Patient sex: M
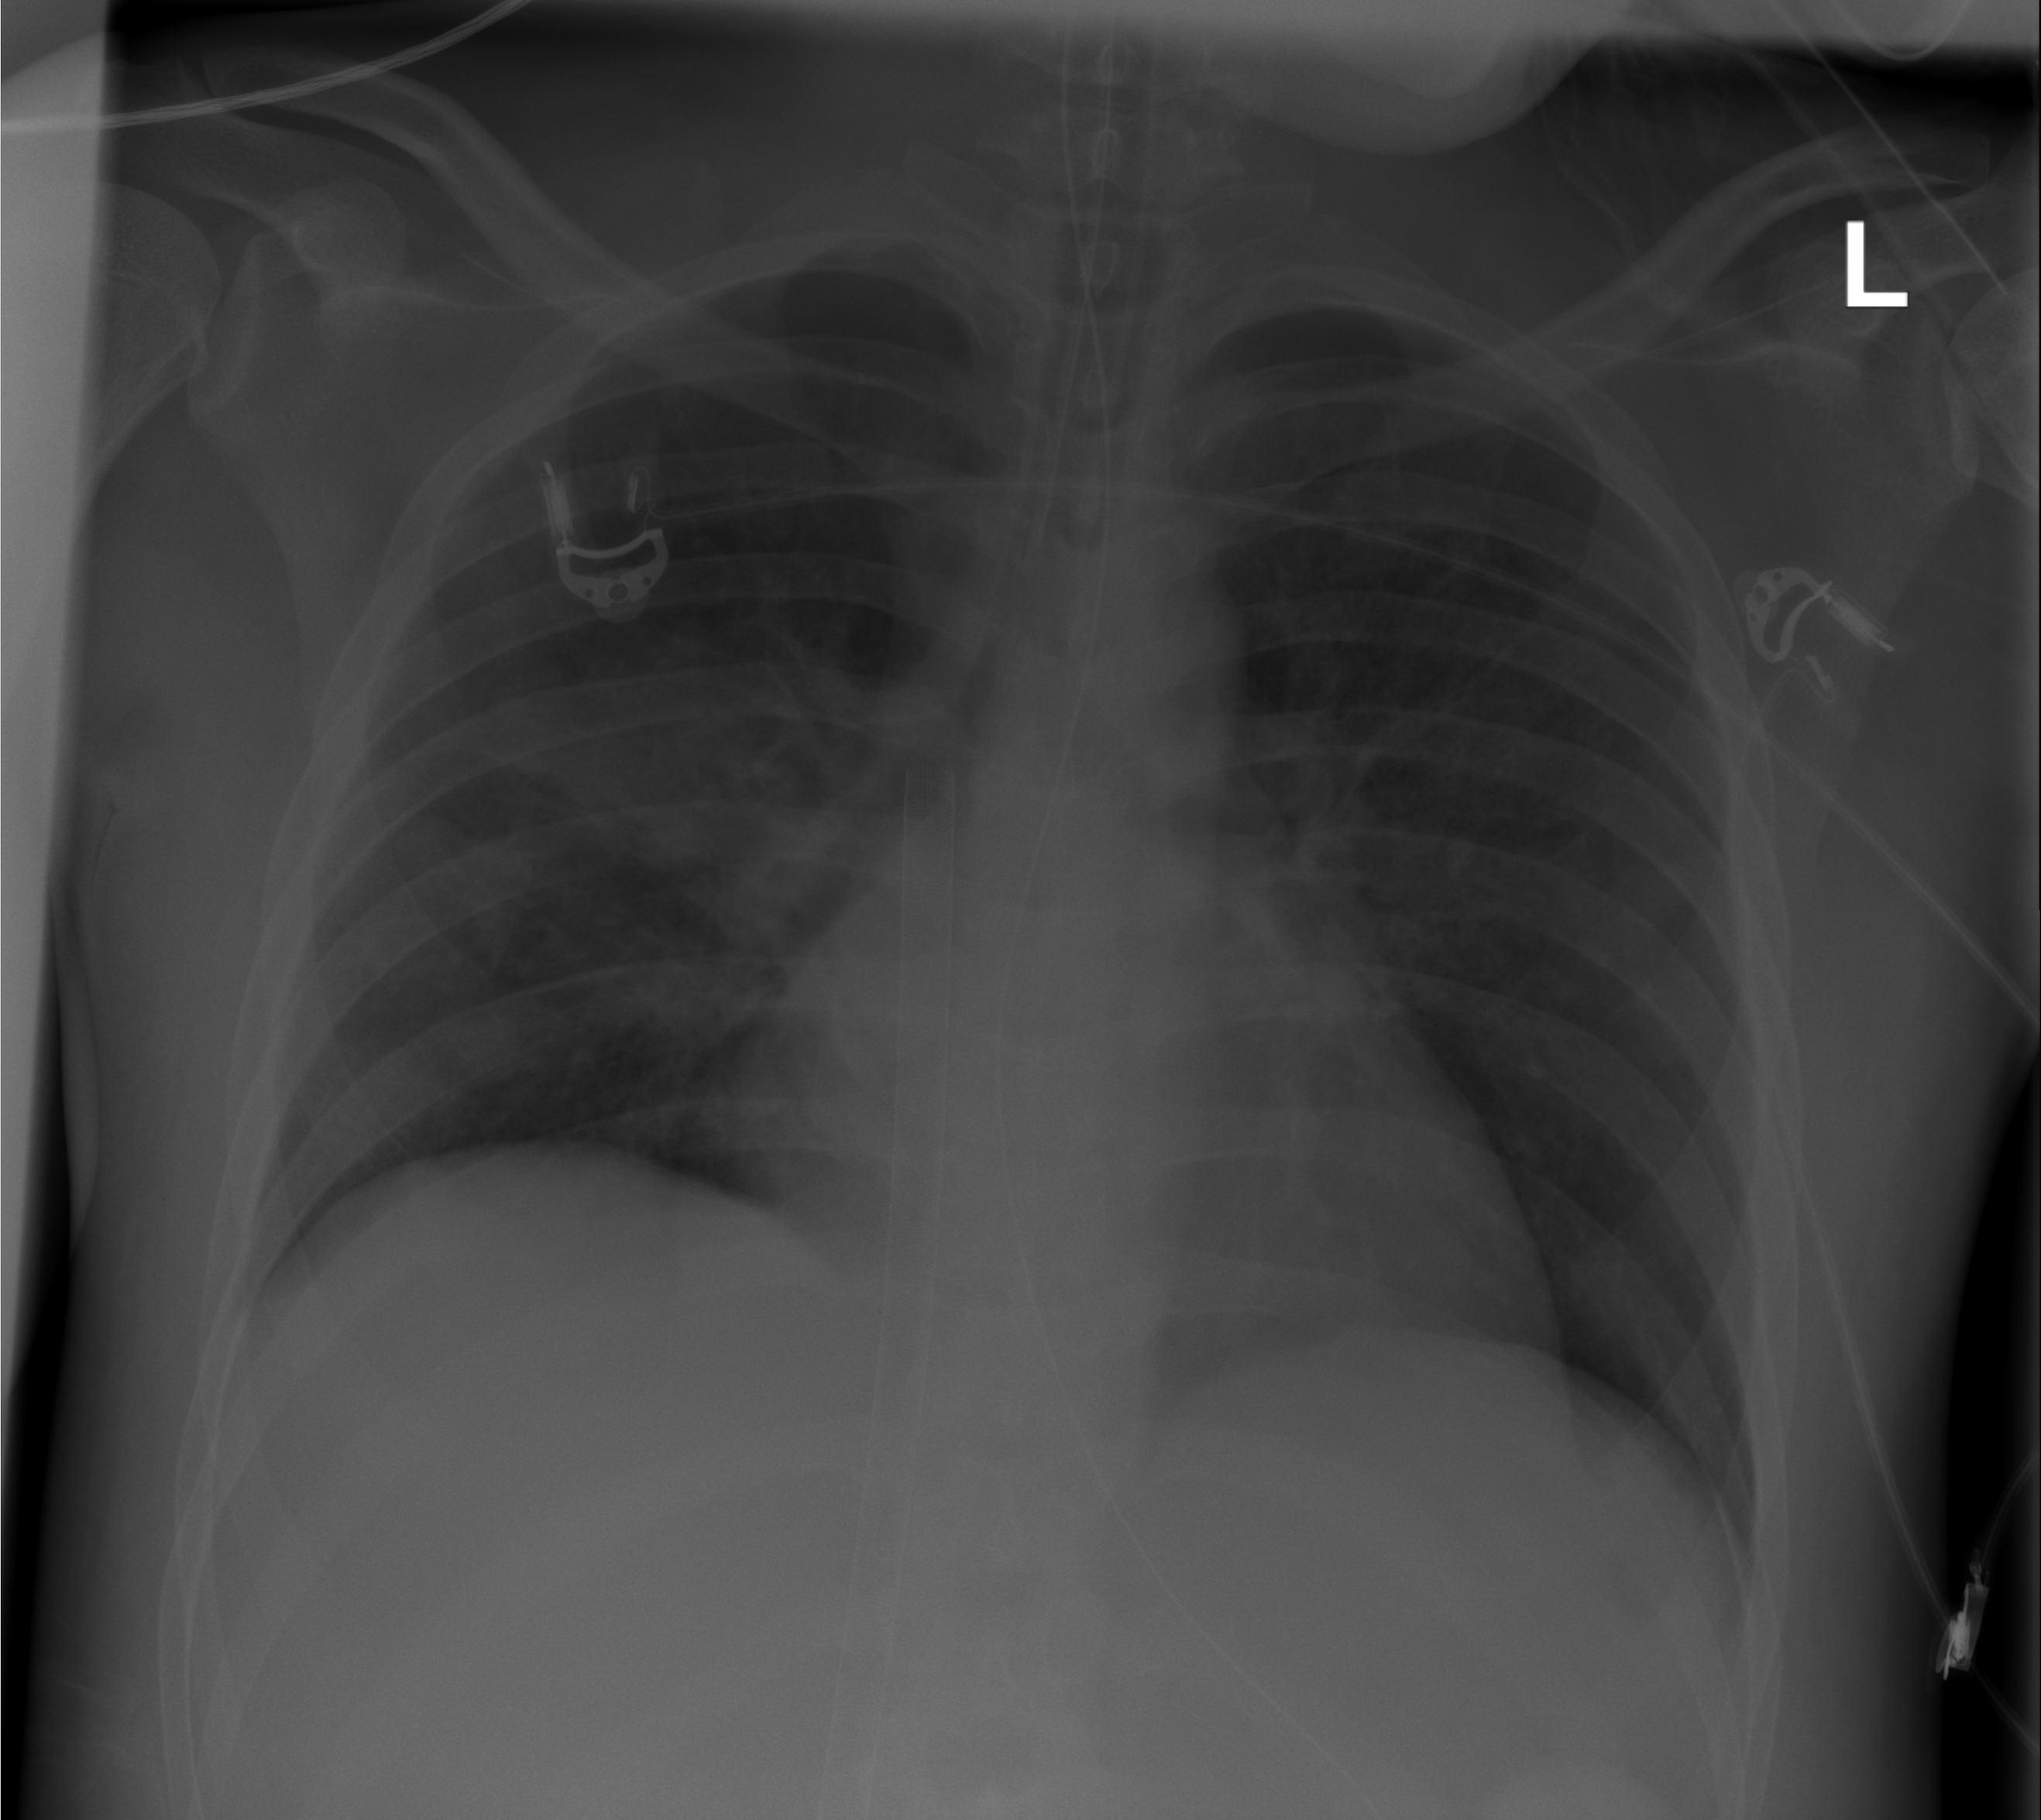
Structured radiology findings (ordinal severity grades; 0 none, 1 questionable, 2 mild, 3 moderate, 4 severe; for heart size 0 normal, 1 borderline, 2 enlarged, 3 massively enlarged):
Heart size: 2
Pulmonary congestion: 2
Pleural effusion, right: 1
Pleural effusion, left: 0
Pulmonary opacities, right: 2
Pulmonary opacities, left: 1
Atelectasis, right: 2
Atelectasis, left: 0